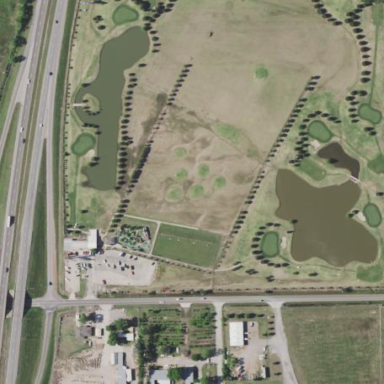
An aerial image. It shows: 9-hole golf course in the leisure land.